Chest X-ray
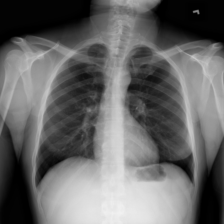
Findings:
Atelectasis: negative
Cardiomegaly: negative
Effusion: negative
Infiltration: negative
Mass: negative
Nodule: negative
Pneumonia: negative
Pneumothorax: negative
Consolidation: negative
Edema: negative
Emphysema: negative
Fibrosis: negative
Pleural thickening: negative
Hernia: negative